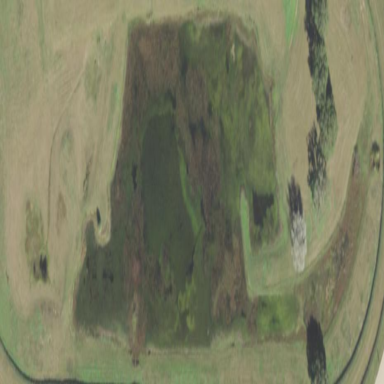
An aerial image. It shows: Marsh wetland.